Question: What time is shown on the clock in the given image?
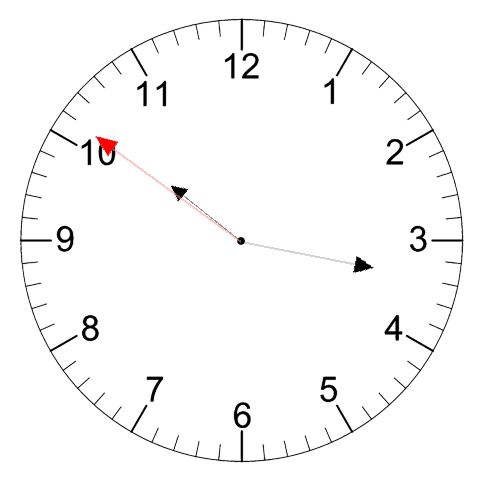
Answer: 10:16:51